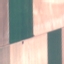
Land use / land cover: AnnualCrop